Question: I am trying to run SignalR self host server in the Windows Azure Worker Role, but keep getting the
> System.IO.FileLoadException: Could not load file or assembly
'Microsoft.Owin, Version=2.0.0.0, Culture=neutral,
PublicKeyToken=31bf3856ad364e35' or one of its dependencies. The
located assembly's manifest definition does not match the assembly
reference. (Exception from HRESULT: 0x80131040)
When I run the same code in the console application it runs fine and everything works as expected. The whole worker role is written in F#. Below is the shortest code which produces the exception I am talking about:
'''
override wr.Run() =
let x : IAppBuilder = null
x.MapSignalR() |> ignore // this line throws the FileLoadException
'''

Of course the code above should not work, but with different exception. Normally I call MapSignalR in the Configuration() method of the Startup class (WebApp.Start(url)).
The exception detail I pasted is from the Compute emulator, but I get the same thing at the live Cloud Service.
Do you have any idea what can cause the problem or how can I diagnose it further?
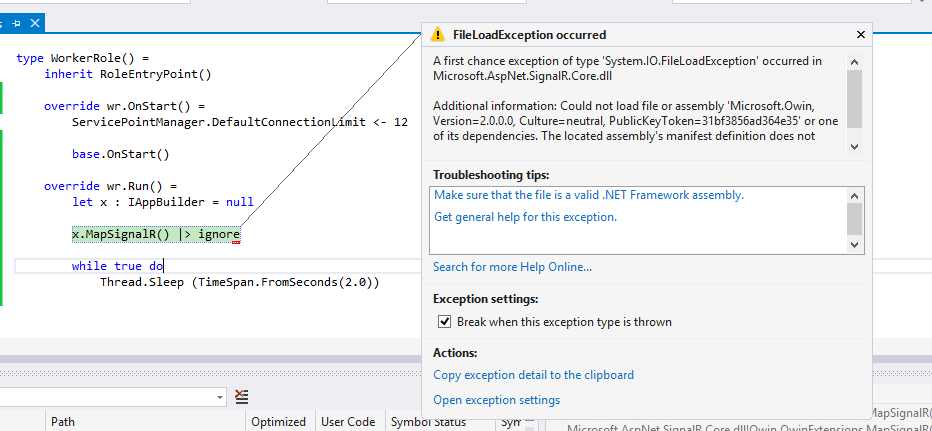
Answer: This is a known issue with Nuget : Refer <URL>:
'''
<runtime>
<assemblyBinding xmlns="urn:schemas-microsoft-com:asm.v1">
<dependentAssembly>
<assemblyIdentity name="Microsoft.Owin" publicKeyToken="31bf3856ad364e35" culture="neutral" />
<bindingRedirect oldVersion="0.0.0.0-2.0.2.0" newVersion="2.0.2.0" />
</dependentAssembly>
<dependentAssembly>
<assemblyIdentity name="Microsoft.Owin.Security" publicKeyToken="31bf3856ad364e35" culture="neutral" />
<bindingRedirect oldVersion="0.0.0.0-2.0.2.0" newVersion="2.0.2.0" />
</dependentAssembly>
</assemblyBinding>
</runtime>
'''